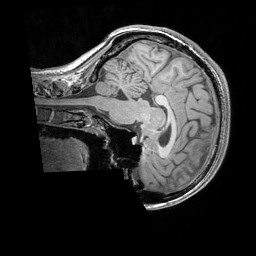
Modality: T1w
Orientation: sagittal
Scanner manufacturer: siemens
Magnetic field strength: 3 T
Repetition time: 1.83 s
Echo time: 0.00303 s